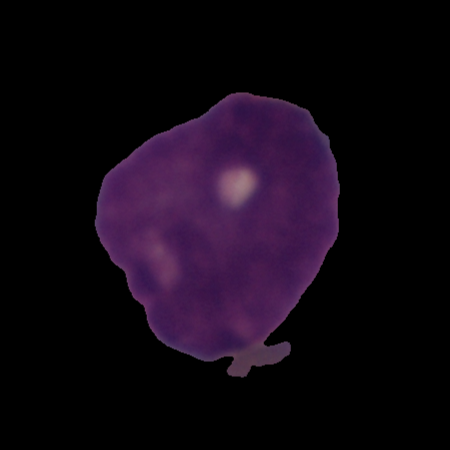
Label: cancer